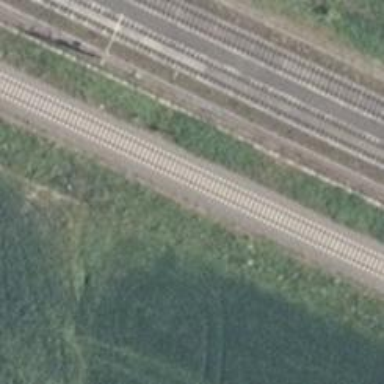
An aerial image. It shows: Railway milestone.